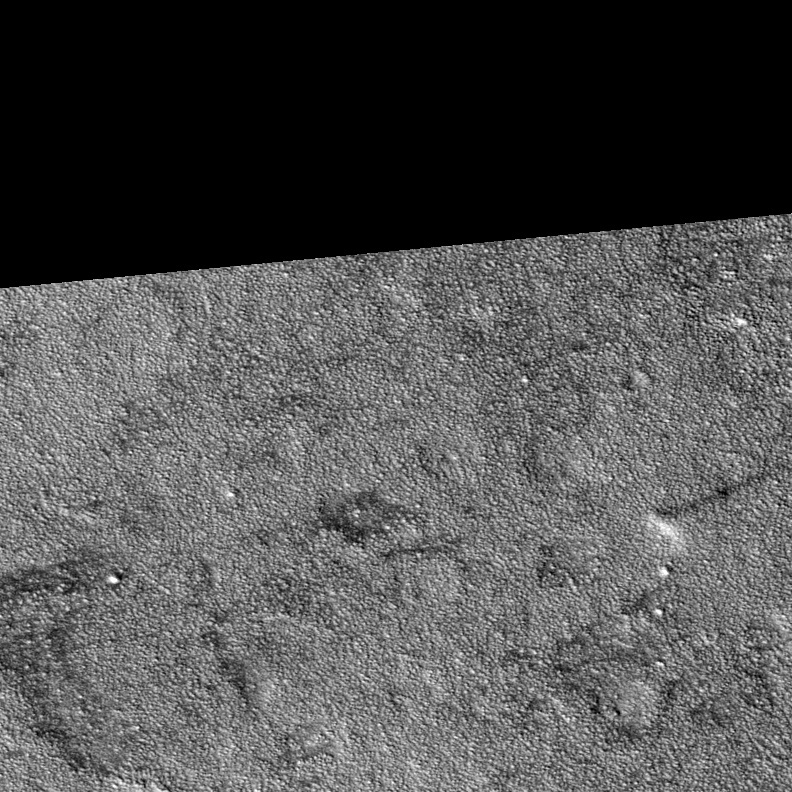
Label: dustdevil